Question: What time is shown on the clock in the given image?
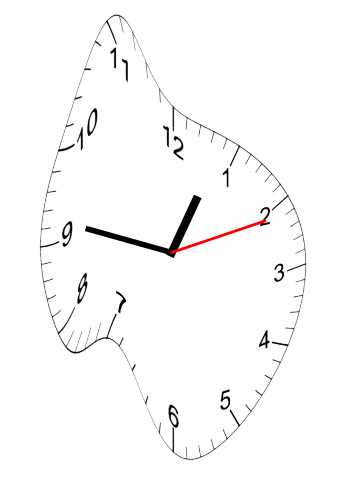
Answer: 12:46:11